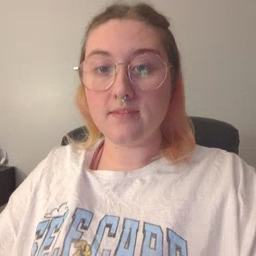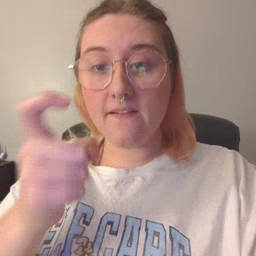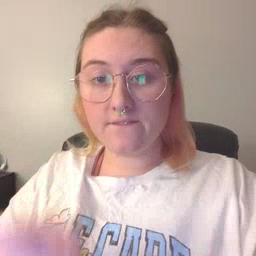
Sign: gift